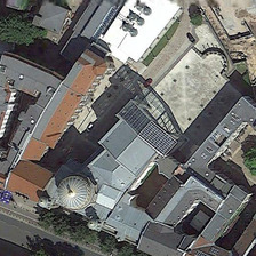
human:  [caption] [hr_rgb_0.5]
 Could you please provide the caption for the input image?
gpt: These tall buildings are tightly arranged.

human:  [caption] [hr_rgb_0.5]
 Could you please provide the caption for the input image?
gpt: These tall buildings are close together.

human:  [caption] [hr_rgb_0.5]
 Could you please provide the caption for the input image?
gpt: There are all kinds of colors.

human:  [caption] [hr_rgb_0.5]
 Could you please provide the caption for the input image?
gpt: The tall building was very closely placed.

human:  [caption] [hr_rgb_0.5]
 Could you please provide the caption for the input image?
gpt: These skyscrapers are closely arranged.